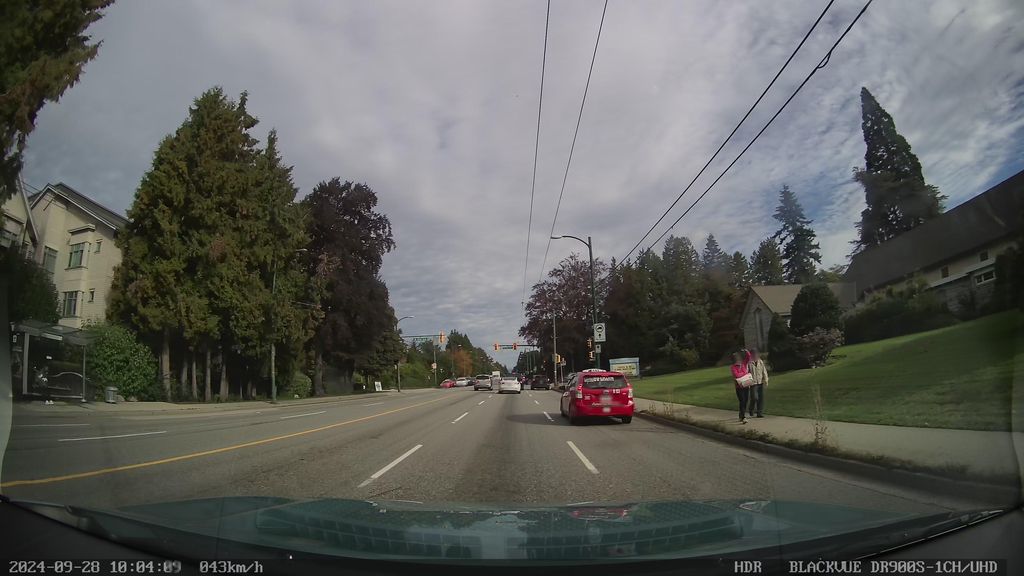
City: vancouver